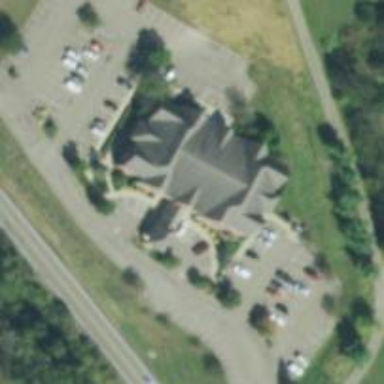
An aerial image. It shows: Healthcare clinic is depicted in the image.